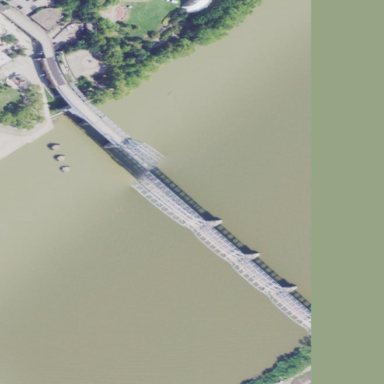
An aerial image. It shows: Man-made bridge.